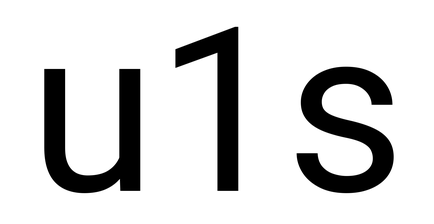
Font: Roboto_Regular